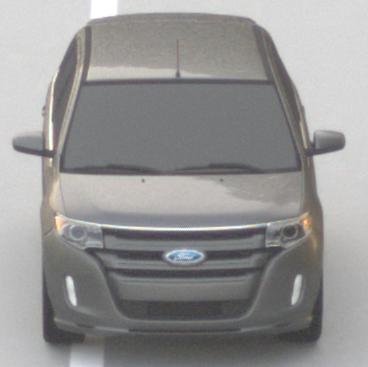
Make: Ford
Model: Edge
Detailed model: Gen. 1 Facelift
Model produced from: 2010
Model produced until: 2015
Doors: 5
Color: gray
Road condition: dry road
Daytime: sunrise or sunset
Contrast: low contrast